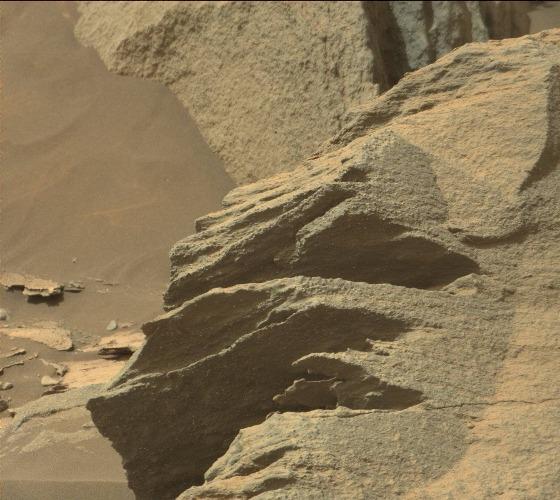
Terrain classes present: Bedrock, Gravel / Sand / Soil, Rock, Shadow